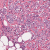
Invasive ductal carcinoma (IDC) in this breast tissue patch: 1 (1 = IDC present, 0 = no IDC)